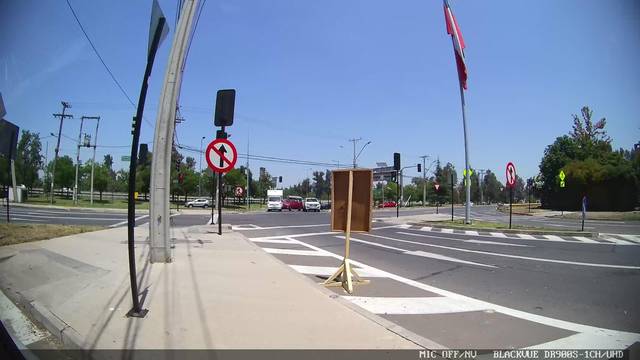
Region: Chile
Coordinates: -33.376, -70.561